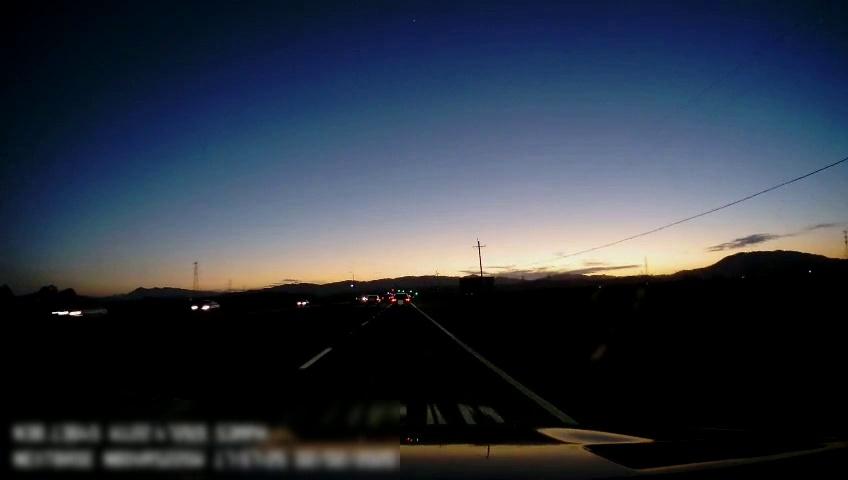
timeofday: Dusk/Dawn/Twilight
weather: Sunny
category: Drivable Space
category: Vehicles | Car
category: Vehicles | Car
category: Vehicles | Car
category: Vehicles | SUV
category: Vehicles | SUV
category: Lanes | Current Lane
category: Lanes | Current Lane